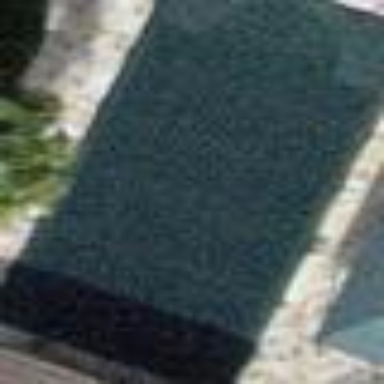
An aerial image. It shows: Swimming pool located in leisure land.